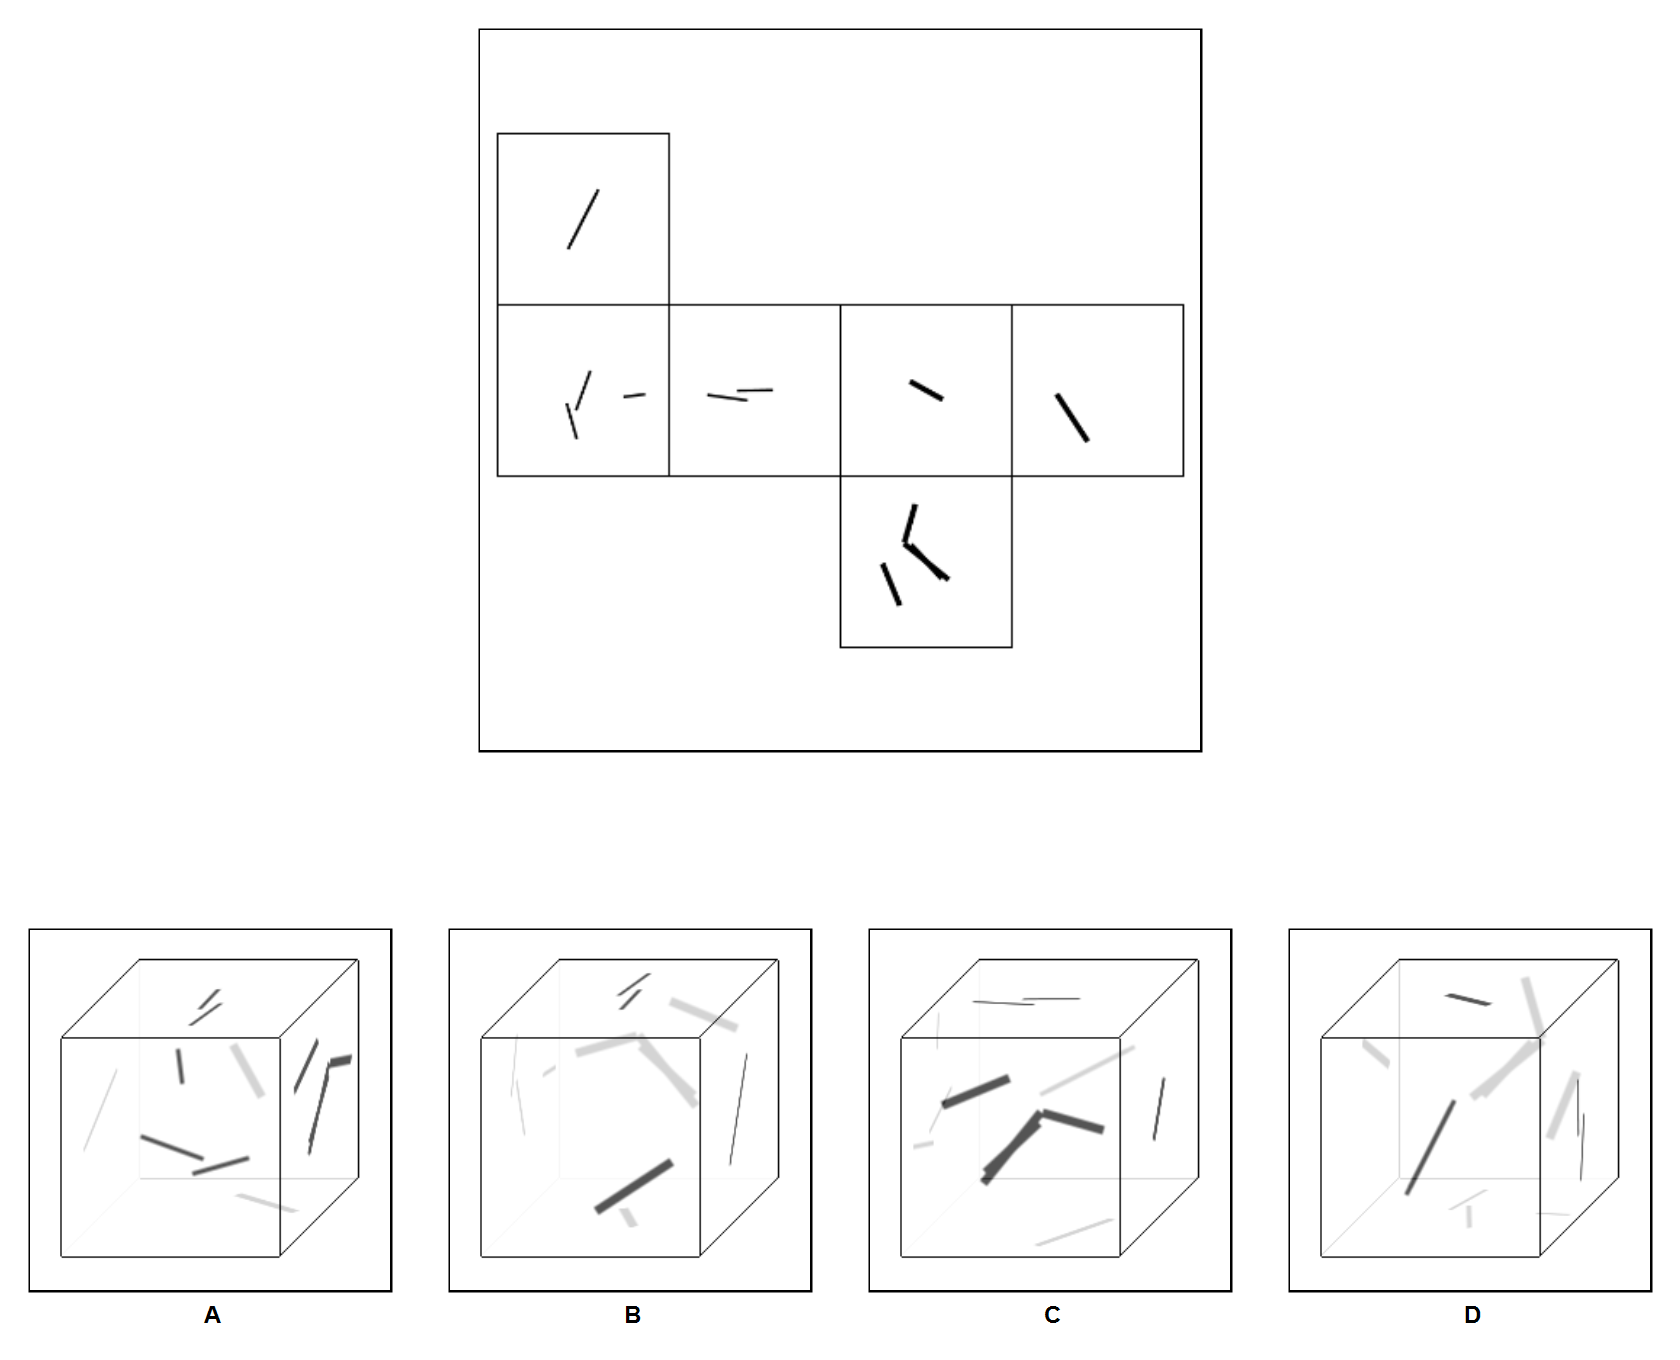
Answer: B